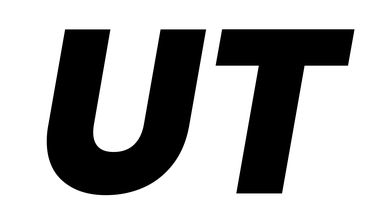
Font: Poppins-ExtraBoldItalic